Question: I'm looking for a way to draw a fade effect on a table view (and outline view, but I think it will be the same) when the content is scrolled. Here is an example from the <URL> app:

Also a video of a similar fade on QuickLook windows <URL>.
---
To make this I tried subclassing the scrollview of a tableview with this code:
'''
#define kFadeEffectHeight 15
@implementation FadingScrollView
- (void)drawRect: (NSRect)dirtyRect
{
[super drawRect: dirtyRect];
NSGradient* g = [[NSGradient alloc] initWithStartingColor: [NSColor blackColor] endingColor: [NSColor clearColor]];
NSRect topRect = self.bounds;
topRect.origin.y = self.bounds.size.height - kFadeEffectHeight;
topRect.size.height = kFadeEffectHeight;
NSRect botRect = self.bounds;
botRect.size.height = kFadeEffectHeight;
[NSGraphicsContext saveGraphicsState];
[[NSGraphicsContext currentContext] setCompositingOperation: NSCompositeDestinationAtop];
// Tried every compositing operation and none worked. Please specify wich one I should use if you do it this way
[g drawInRect: topRect angle: 90];
[g drawInRect: botRect angle: 270];
[NSGraphicsContext restoreGraphicsState];
}
'''
...but this didn't fade anything, probably because this is called before the actual table view is drawn. I have no idea on how to do this :(
By the way, both the tableview and the outlineview I want to have this effect are view-based, and the app is 10.7 only.
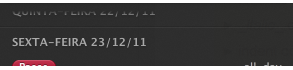
Answer: In Mac OS X (as your question is tagged), there are several gotchas that make this difficult. This especially true on Lion with elastic scrolling.
I've (just today) put together what I think is a better approach than working on the table or outline views directly: a custom NSScrollView subclass, which keeps two "fade views" tiled in the correct place atop its clip view. <URL>